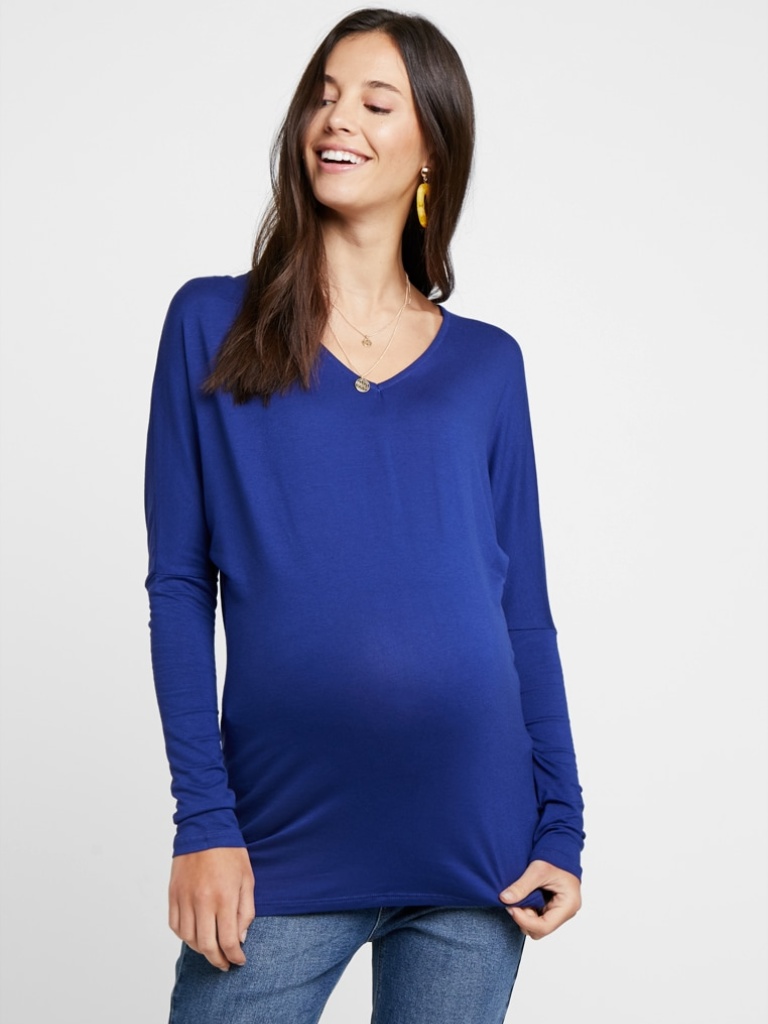
jersey relaxed a long-sleeved with the sleeves down hip length Untucked v-neck top